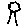
Label: tree